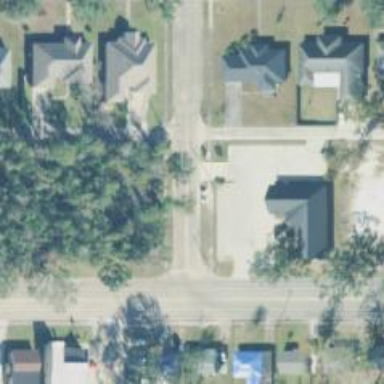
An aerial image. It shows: Alleyway designated as service road.